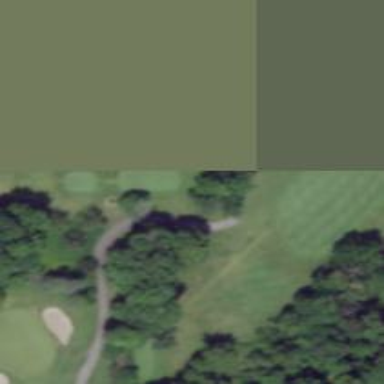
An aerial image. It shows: Path for both road and golf.